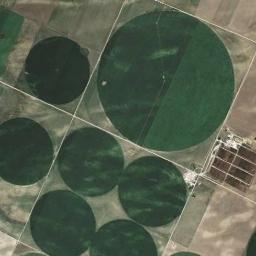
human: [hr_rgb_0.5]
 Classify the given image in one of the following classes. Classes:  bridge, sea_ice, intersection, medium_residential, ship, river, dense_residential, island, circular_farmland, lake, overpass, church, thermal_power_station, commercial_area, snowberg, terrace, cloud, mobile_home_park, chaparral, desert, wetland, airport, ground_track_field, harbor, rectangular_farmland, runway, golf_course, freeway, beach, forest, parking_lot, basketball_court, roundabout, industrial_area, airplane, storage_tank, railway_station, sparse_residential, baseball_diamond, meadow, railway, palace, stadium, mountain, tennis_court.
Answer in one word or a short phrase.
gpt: circular_farmland